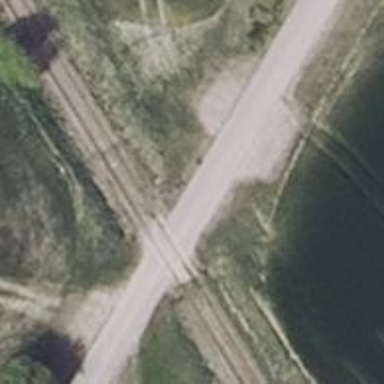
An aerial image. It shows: Level crossing along the railway.